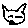
Label: cat